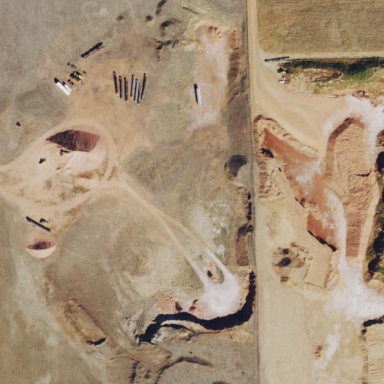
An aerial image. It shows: Quarry area.